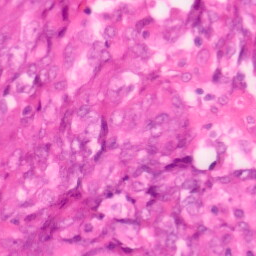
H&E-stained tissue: Colon